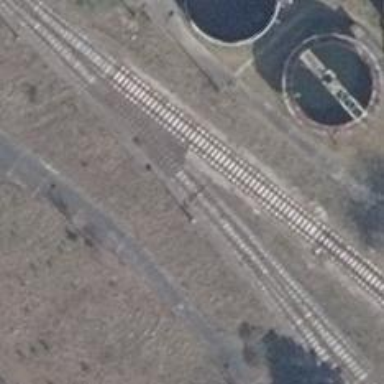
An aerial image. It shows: Railway switch.